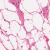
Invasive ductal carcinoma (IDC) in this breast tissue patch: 0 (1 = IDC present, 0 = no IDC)